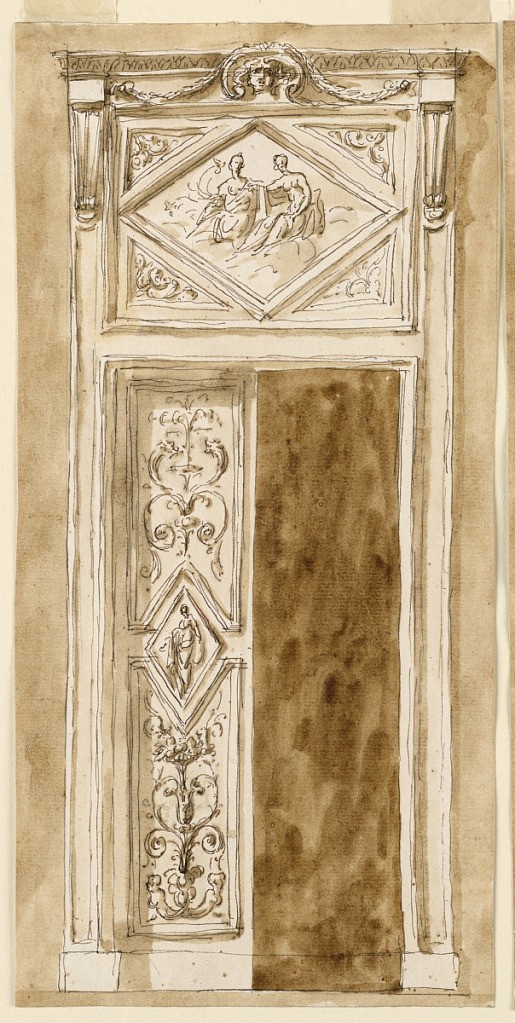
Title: Design for a Double Door with Overdoor
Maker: Giuseppe Barberi, Italian, 1746–1809
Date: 1746–1809
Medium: Pen and brown ink, brush and brown wash on off-white laid paper, lined
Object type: Drawing
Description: A variation of the scheme of -1662. In the center of the door folding is a lozenge with the figure of a standing woman, causing a correlated shape of the upper and lower panels. They are decorated with floral candelabra. The panel of the overdoor is divided into a central lozenge, with two goddesses upon clouds and four triangles with a palmette. The cornices of the entablature are supported by two consoles. In front of the entablature, in the center, is a shell with a head, framed above by a garland, the ends of which are supported by bowknots. Usual background.